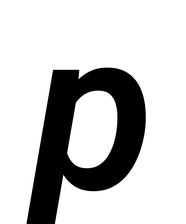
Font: Roboto-Italic_SemiBold_Italic